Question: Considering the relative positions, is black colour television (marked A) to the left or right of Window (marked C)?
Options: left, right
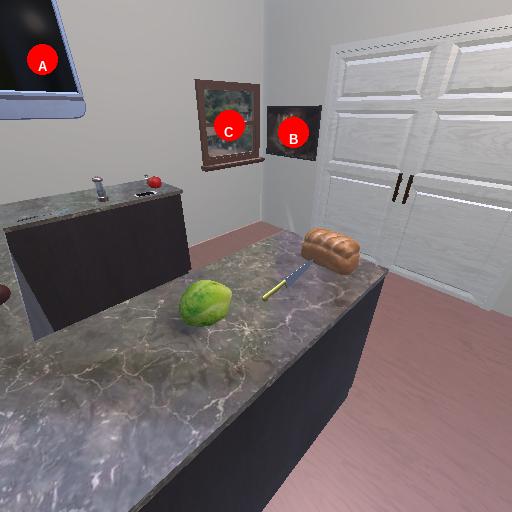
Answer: left